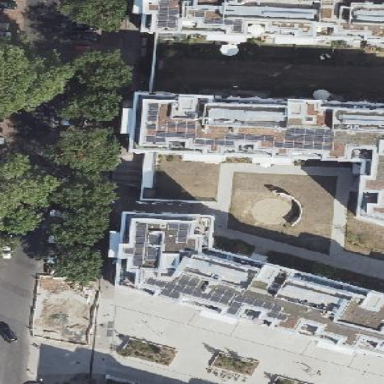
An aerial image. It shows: Residential building with flat roof.